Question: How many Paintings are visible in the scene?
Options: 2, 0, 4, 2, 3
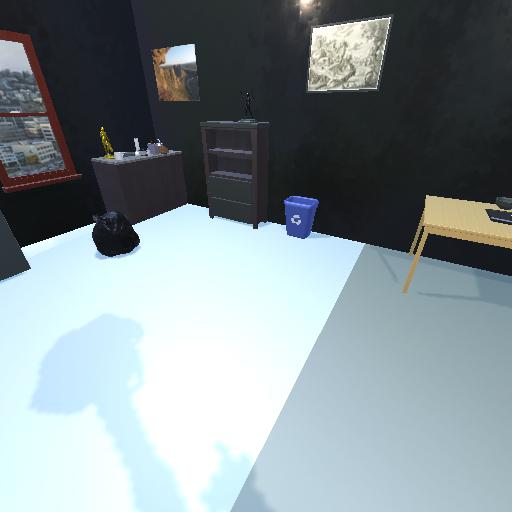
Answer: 2